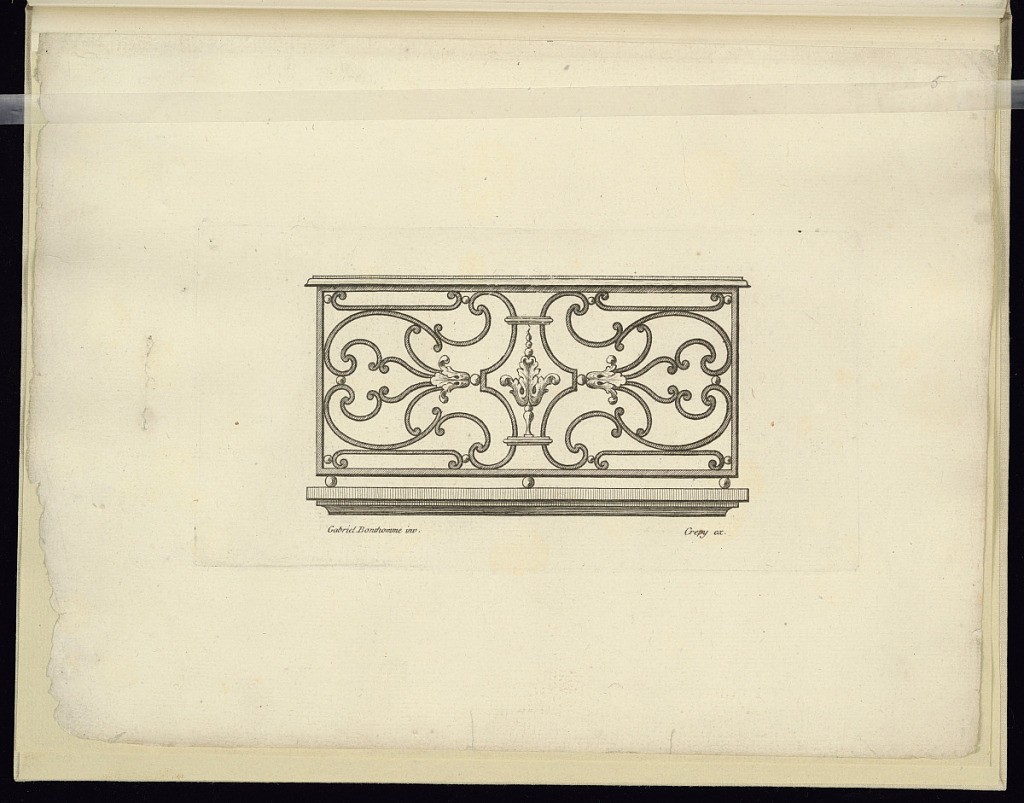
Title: Design for a Balustrade (Rail)
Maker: Gabriel Bonthomme, France, active ca. 1775
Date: ca. 1775
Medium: Etching on paper
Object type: Print
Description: Design for a wrought iron balcony rail (or section of a balustrade) featuring leaves, c-scrolls, and circles. The plate is signed.